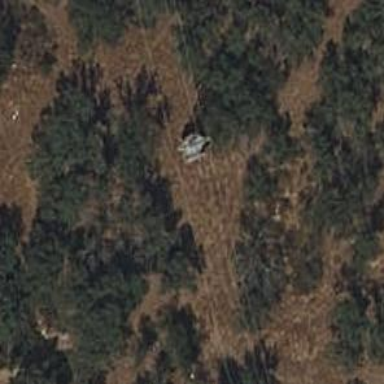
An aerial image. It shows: Minor power line.